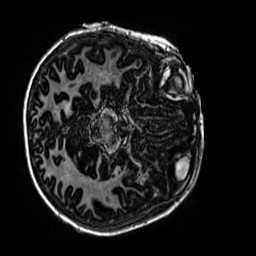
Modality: MP2RAGE
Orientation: axial
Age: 12
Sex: male
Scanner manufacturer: siemens
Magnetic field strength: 3 T
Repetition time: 4 s
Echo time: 0.00299 s